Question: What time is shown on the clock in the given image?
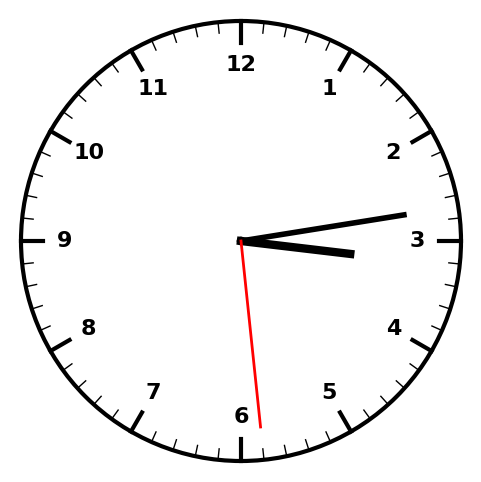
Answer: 03:13:29